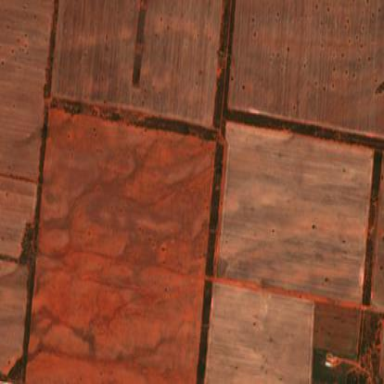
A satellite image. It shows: Farmland used for growing crops.